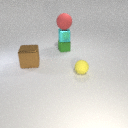
small yellow rubber sphere in front of small green metal cube